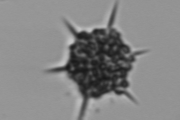
Label: Dictyocha